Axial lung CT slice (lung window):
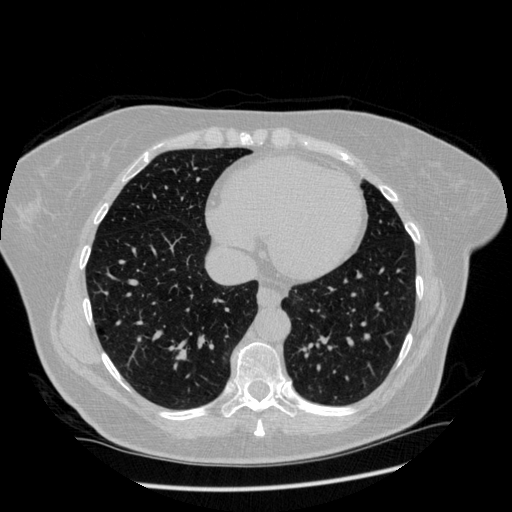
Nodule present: no